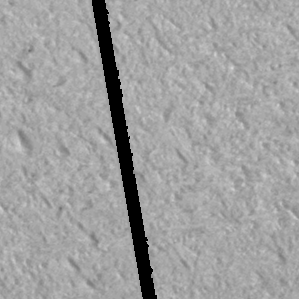
Label: frost